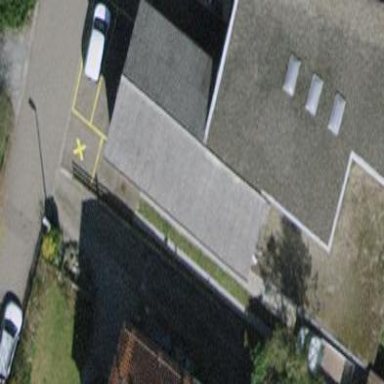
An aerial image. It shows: View of roof of building.